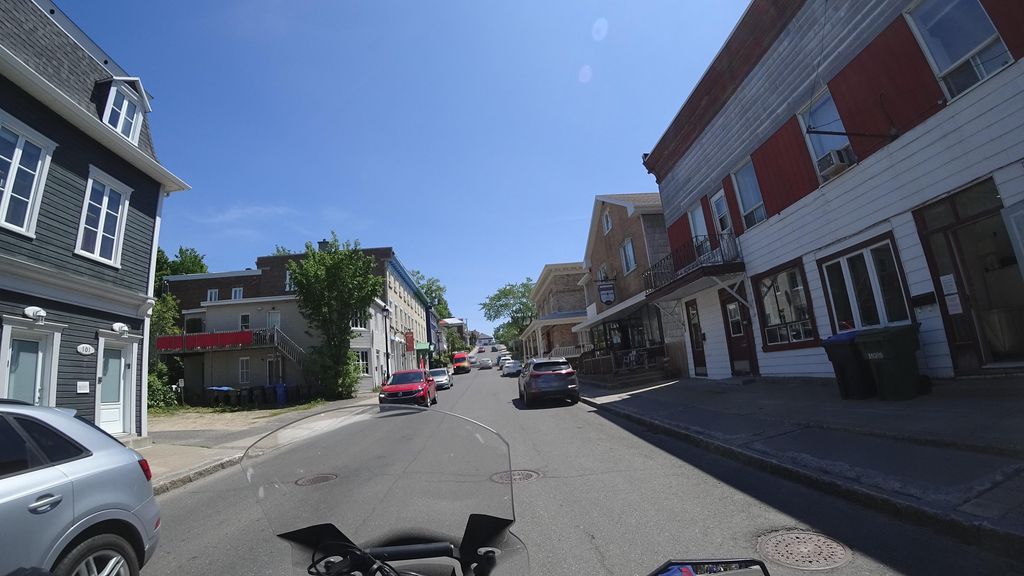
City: quebec_city